Interaction volume radius: 5 \u00c5
Interaction volume height: 15 \u00c5
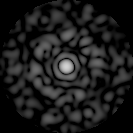
Disorder parameter: 0.8746